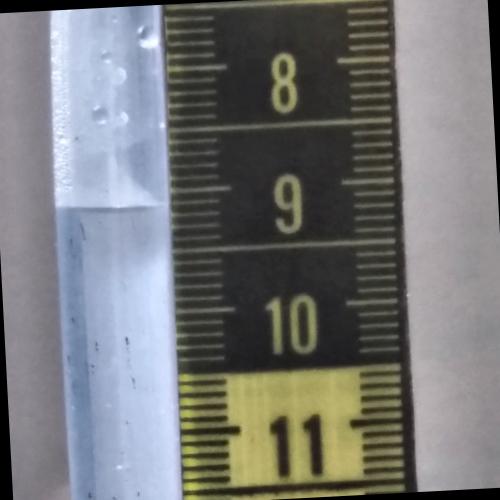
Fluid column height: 9.1 cm